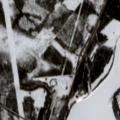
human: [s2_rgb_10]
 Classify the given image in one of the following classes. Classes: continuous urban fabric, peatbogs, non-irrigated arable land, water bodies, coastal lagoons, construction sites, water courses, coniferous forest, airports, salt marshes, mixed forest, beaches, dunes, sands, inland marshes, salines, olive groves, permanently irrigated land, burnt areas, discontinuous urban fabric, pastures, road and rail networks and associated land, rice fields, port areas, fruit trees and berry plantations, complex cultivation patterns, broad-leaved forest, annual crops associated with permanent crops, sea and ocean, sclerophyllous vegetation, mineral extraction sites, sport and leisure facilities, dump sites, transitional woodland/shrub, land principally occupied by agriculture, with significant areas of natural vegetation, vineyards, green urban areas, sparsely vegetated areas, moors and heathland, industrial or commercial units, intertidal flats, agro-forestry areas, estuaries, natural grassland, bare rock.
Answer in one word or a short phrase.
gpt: coniferous forest, transitional woodland/shrub, water courses